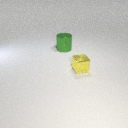
small yellow metal cube in front of large green metal cylinder